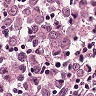
Metastatic tissue present: yes